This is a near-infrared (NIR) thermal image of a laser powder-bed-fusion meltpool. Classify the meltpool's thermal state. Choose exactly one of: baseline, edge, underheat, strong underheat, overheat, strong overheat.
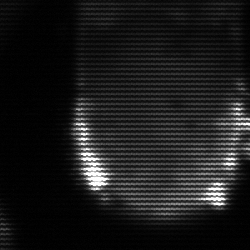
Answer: baseline